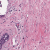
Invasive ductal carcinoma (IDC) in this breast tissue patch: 0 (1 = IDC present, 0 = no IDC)